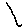
Label: line